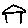
Label: house